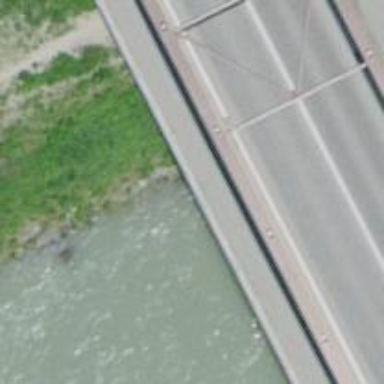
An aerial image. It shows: Sidewalk footway on asphalt bridge.